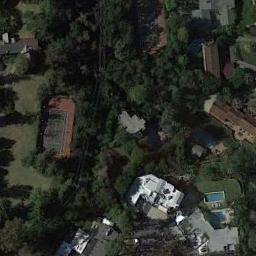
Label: tennis_court